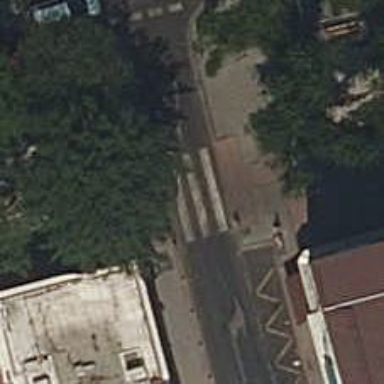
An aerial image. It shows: Uncontrolled zebra crossing on the road.